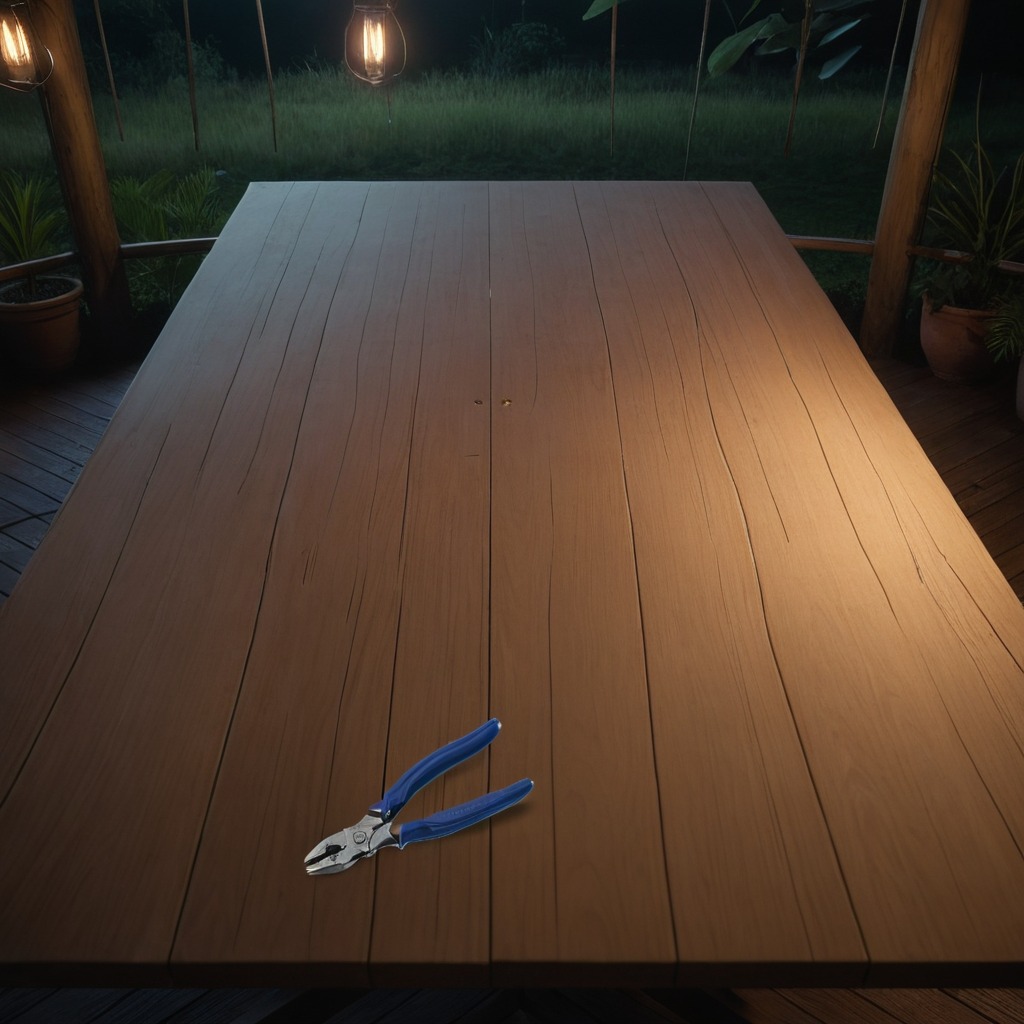
A plier is lying on the wooden table.